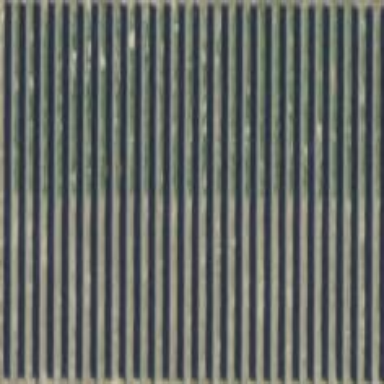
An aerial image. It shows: Solar photovoltaic panel generator.